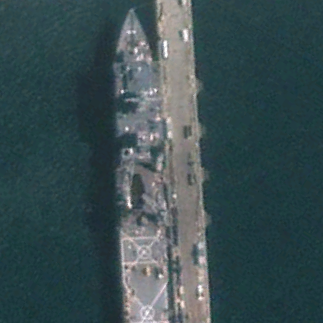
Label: combat